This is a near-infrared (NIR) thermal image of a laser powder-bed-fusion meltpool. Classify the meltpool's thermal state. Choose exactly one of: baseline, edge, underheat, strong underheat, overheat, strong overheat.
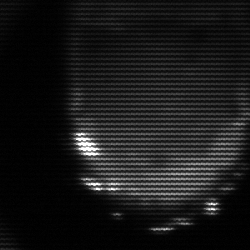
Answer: edge